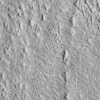
Atmospheric dust classification: not_dusty